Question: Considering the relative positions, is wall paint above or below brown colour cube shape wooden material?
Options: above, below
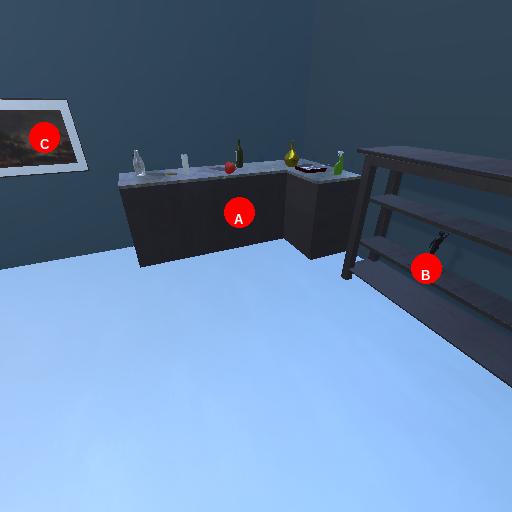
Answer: above